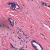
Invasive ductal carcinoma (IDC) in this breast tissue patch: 1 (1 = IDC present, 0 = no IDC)